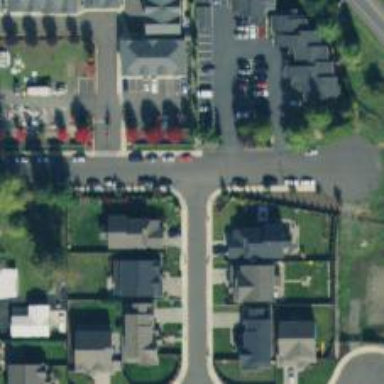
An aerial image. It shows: Residential road with asphalt surface and separate sidewalk.